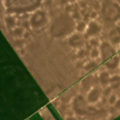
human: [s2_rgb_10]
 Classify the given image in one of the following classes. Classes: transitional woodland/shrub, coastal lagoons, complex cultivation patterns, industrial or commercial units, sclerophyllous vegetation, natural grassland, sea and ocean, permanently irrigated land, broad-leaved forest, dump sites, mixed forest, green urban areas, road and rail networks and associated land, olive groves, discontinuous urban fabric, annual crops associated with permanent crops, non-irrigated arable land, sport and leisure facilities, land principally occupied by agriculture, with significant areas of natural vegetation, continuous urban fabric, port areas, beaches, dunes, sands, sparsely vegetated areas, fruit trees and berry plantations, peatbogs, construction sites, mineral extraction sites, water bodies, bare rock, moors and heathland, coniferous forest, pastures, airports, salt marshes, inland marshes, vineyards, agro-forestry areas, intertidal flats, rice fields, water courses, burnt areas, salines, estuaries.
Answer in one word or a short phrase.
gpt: non-irrigated arable land